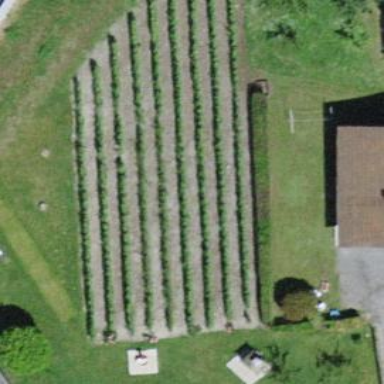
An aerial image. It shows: Vineyard.